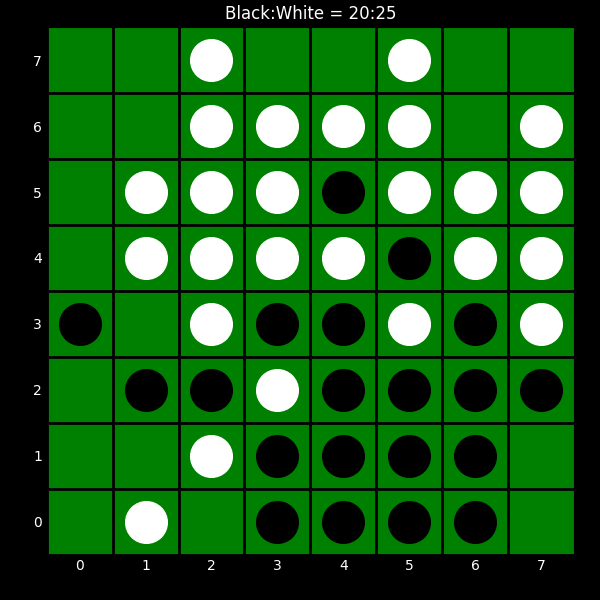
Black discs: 20
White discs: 25